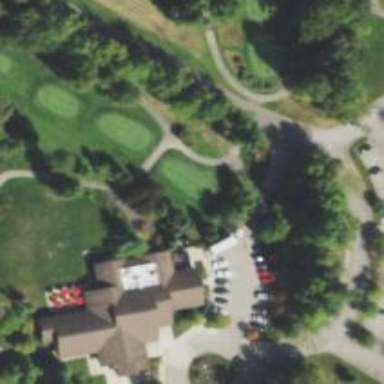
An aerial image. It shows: Pathway for golfing.